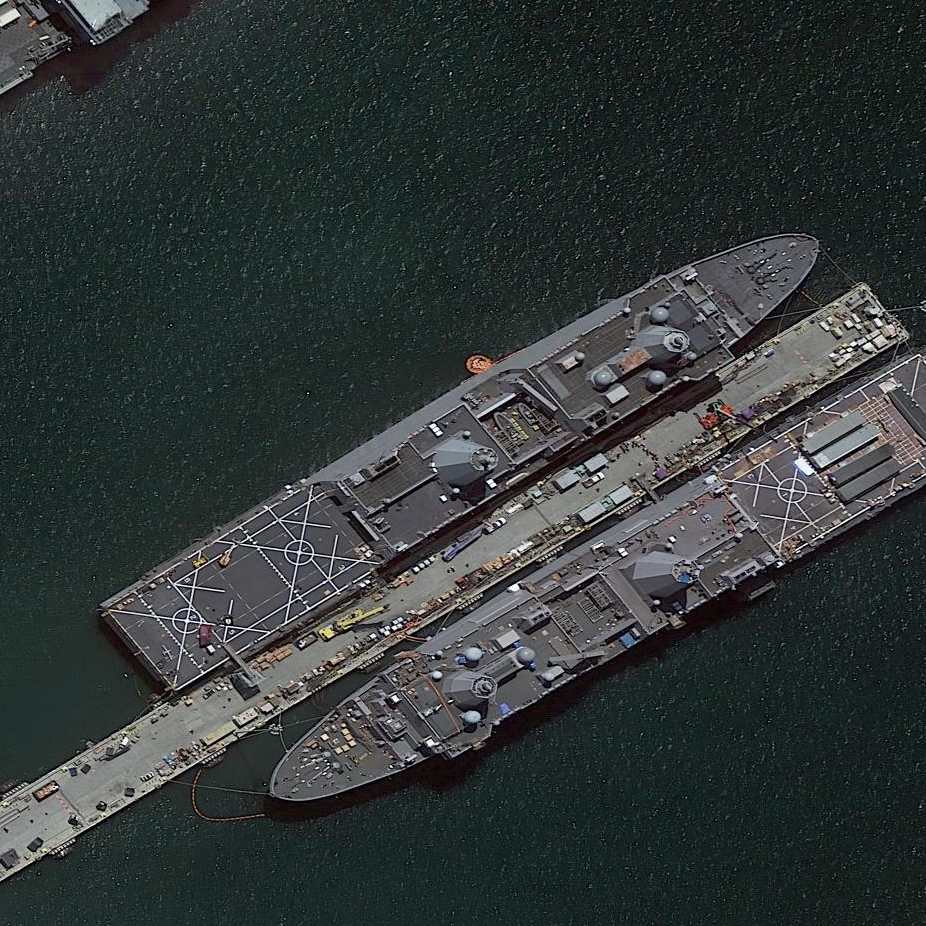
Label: combat